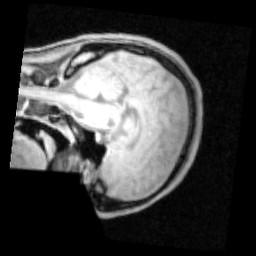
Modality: PDw
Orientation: sagittal
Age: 24
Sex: male
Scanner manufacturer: siemens
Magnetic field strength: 3 T
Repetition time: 0.25 s
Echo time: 0.00103 s